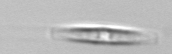
Label: pennate